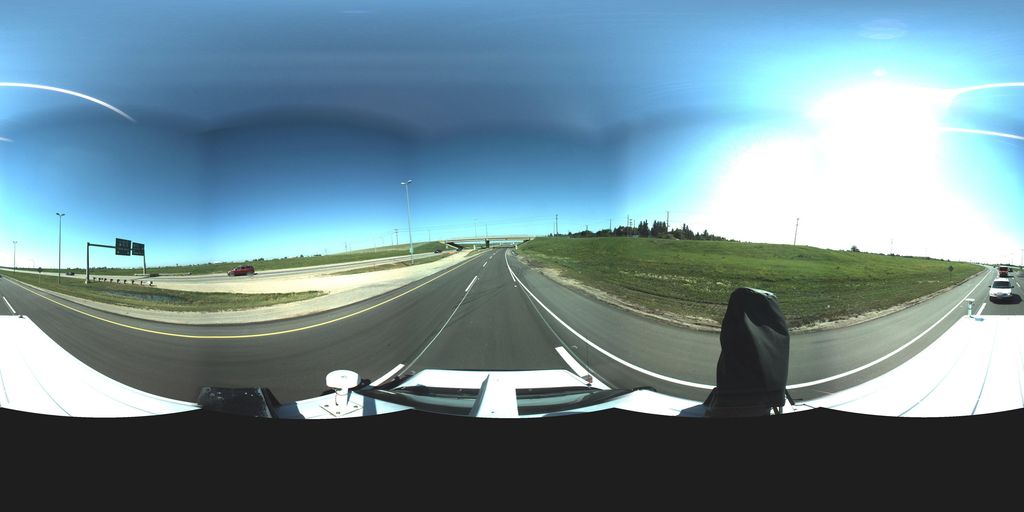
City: saskatoon